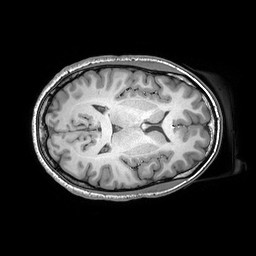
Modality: T1w
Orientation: axial
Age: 20
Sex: female
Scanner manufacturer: philips
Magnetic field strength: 3 T